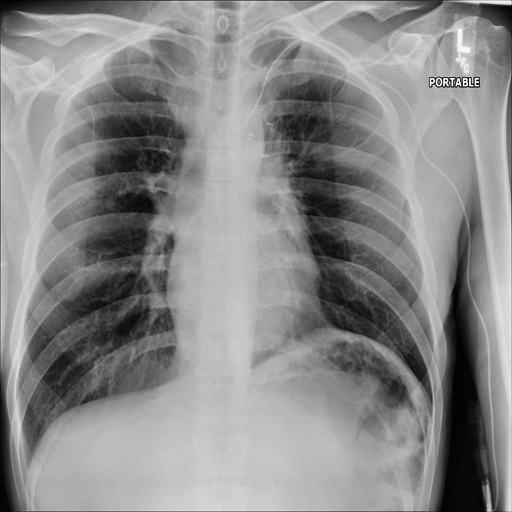
Finding: NORMAL